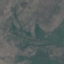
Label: HerbaceousVegetation